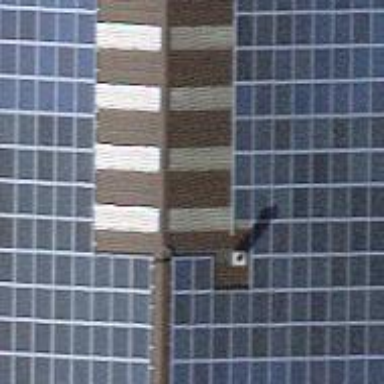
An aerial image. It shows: Solar power generator using photovoltaic method with solar photovoltaic panel types.